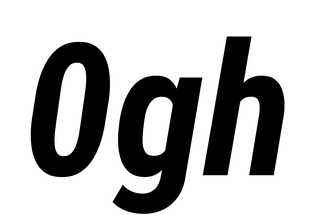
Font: Roboto-Italic_Condensed_Bold_Italic